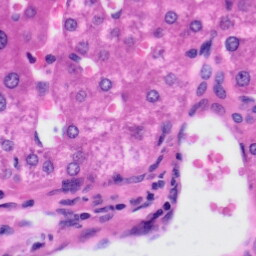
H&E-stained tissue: Liver